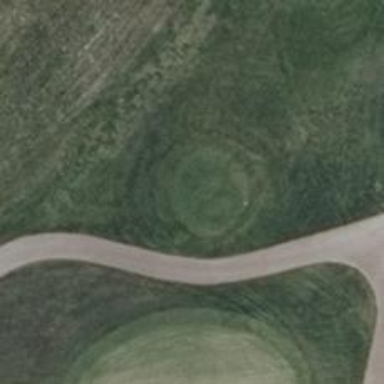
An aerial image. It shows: Golf tee.